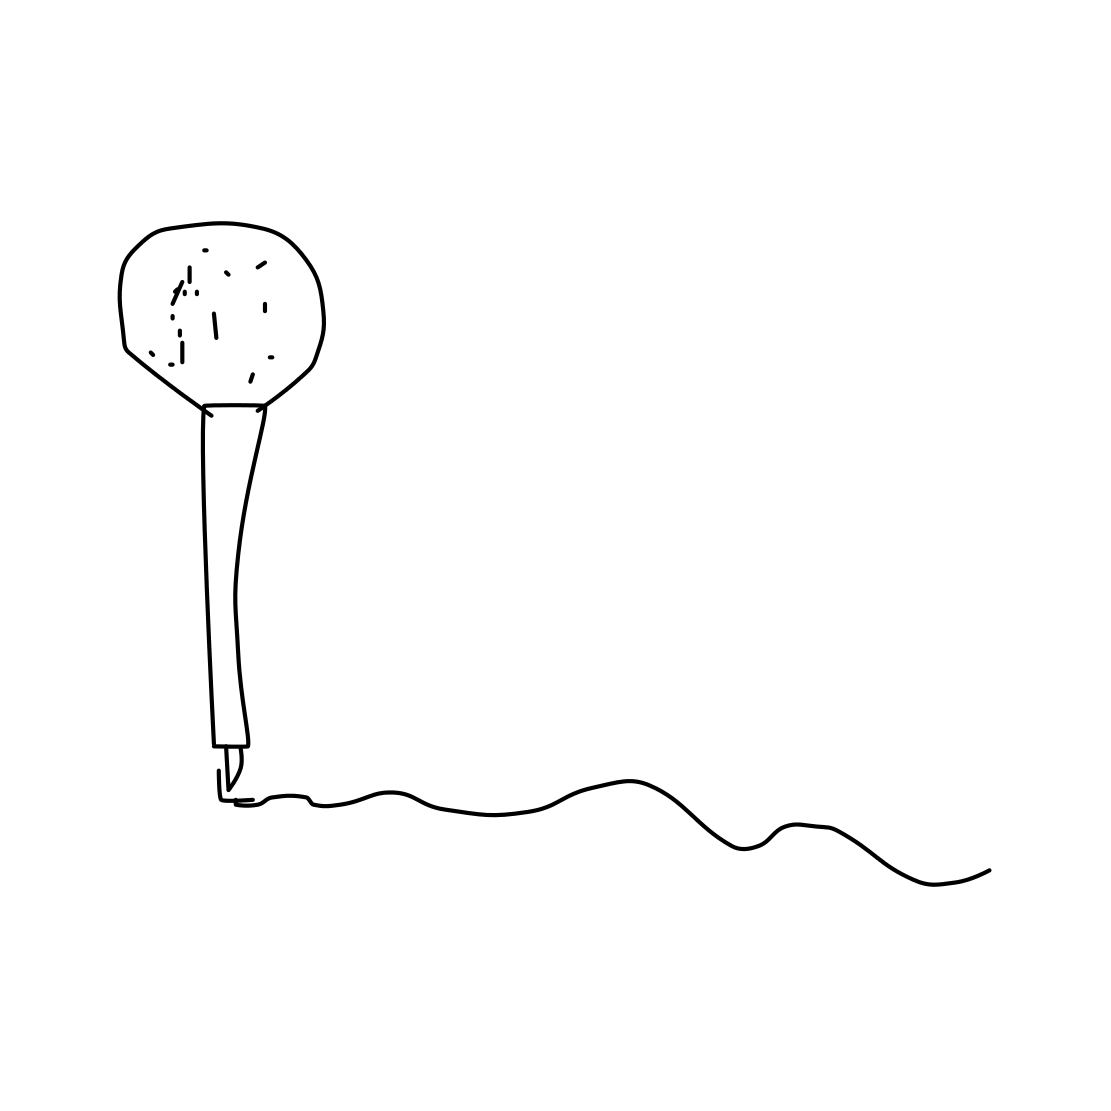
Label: microphone